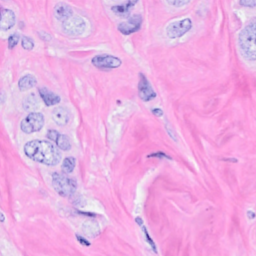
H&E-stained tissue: Breast